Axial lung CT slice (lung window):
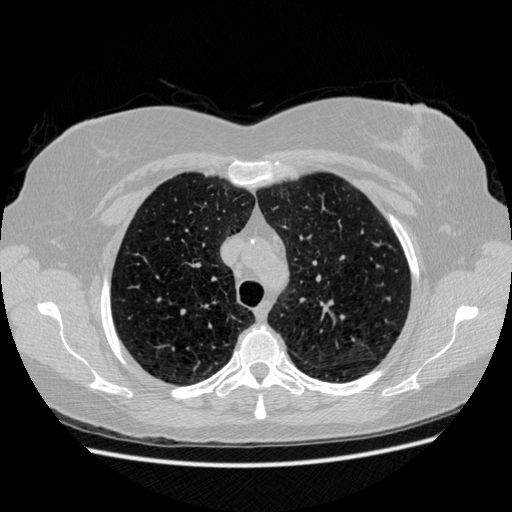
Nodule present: no